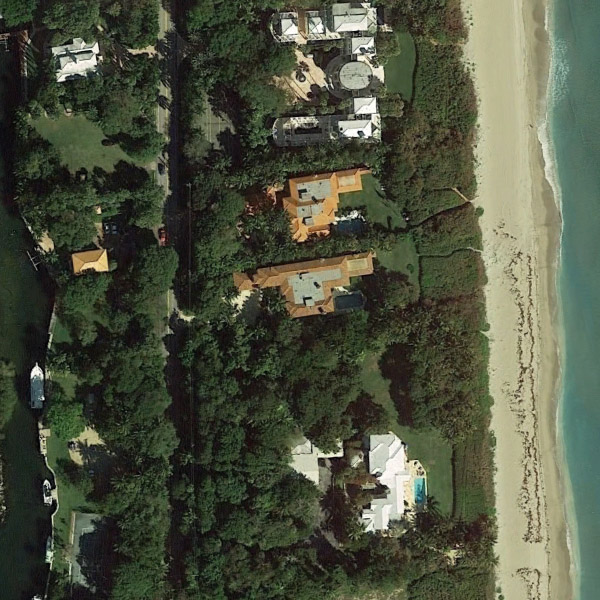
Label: Resort